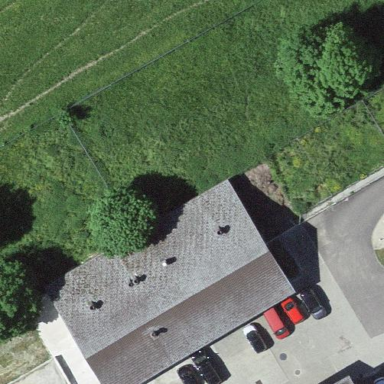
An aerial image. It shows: Sty building.